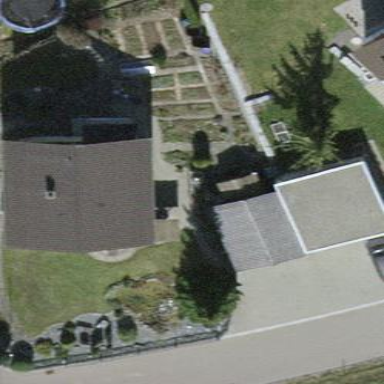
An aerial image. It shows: Gabled roofed house.